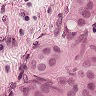
Metastatic tissue present: yes